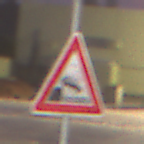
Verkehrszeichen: Ufer
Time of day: SunriseSunset
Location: Outdoor (Urban)
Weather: PartlyCloudy
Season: NotSpecified
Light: Artificial